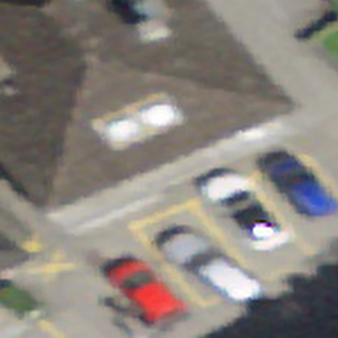
Label: other